Question: I have encountered problem in building a solution of OpenEXR using Cmake for VS2013.
FYI, i have installed the prerequisite of OpenEXR, ILMBase and specify the path in system path variables. However, when i configure Cmake to produce solution for VS2013, the ILMBase package prefix cant be located.
Is there any solution to this??

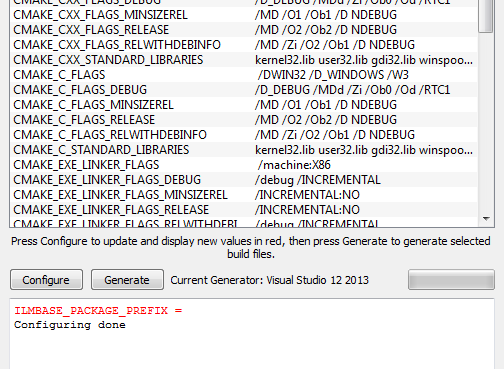
Answer: if you still have the problem: Follow the readme, so don't use the cmake gui, but type everything in the command line (which includes specifying ILMBASE_PACKAGE_PREFIX)